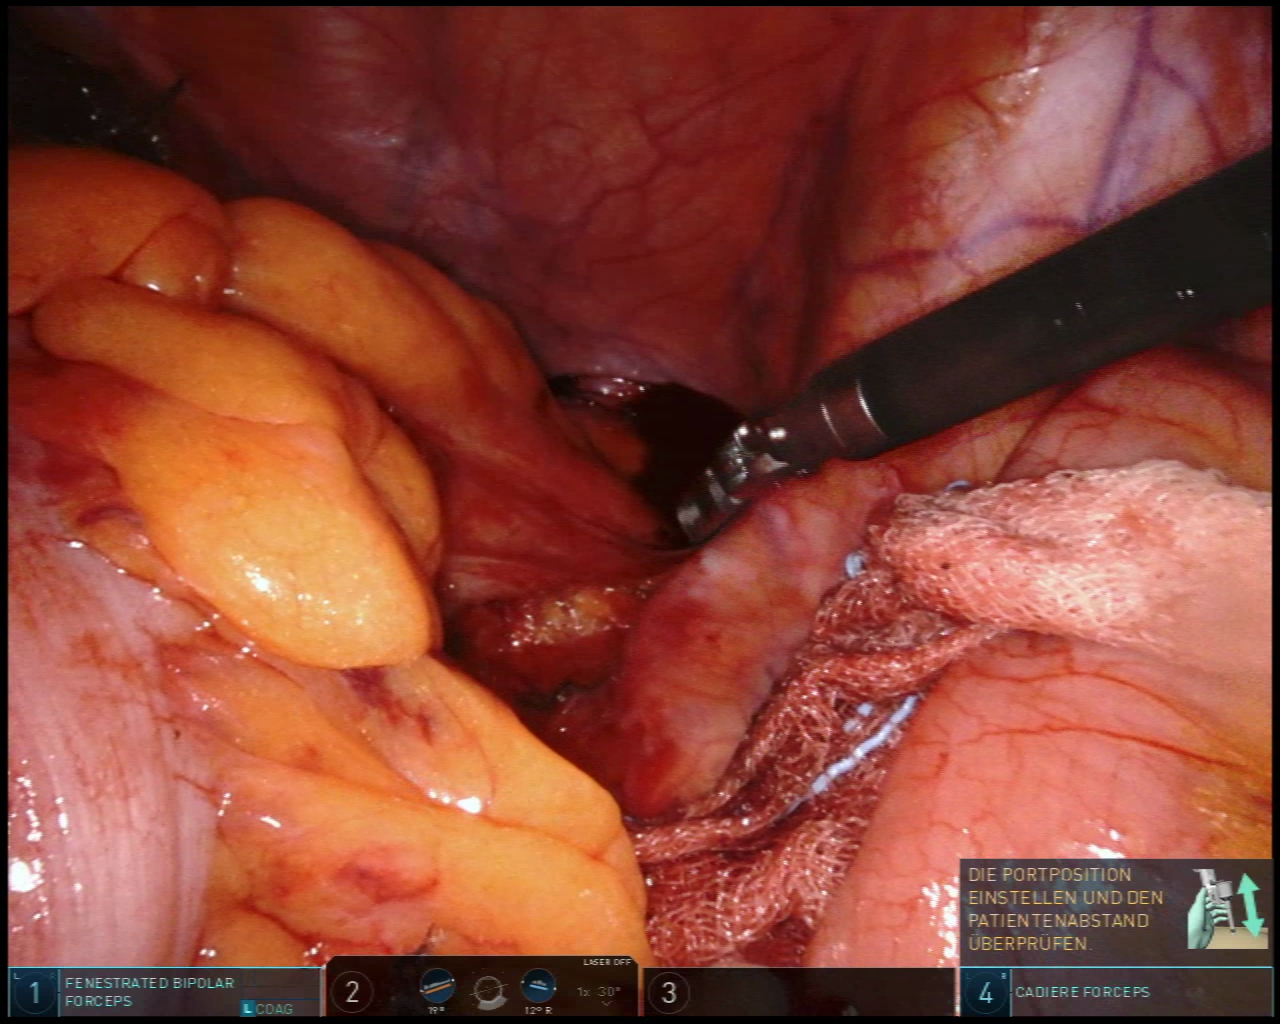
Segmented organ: small_intestine
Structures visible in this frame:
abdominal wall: yes
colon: yes
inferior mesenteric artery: no
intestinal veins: no
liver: no
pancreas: no
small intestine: yes
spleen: no
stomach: no
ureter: no
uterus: no
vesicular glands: no